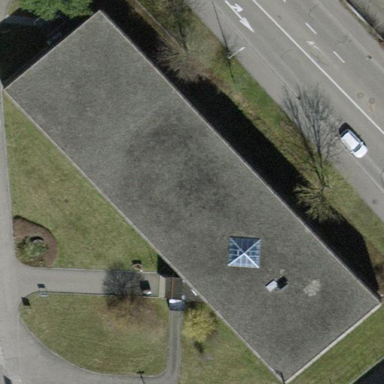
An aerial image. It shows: Office building.